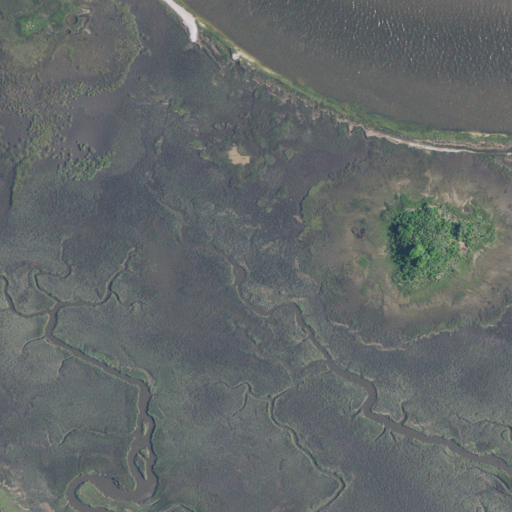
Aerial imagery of island in South Carolina named Mink Island containing herbaceous wetlands and open water